Question: Android design pattern guide says widget's content and layout can be dynamically adjusted to the size the user defined through resize operation here: <URL>
Example provided in the design guide:

But I do not see anything in the docs as to how to accomplish this. How do we change the layout as per resize operation? Any ideas regarding the approach will be appreciated.
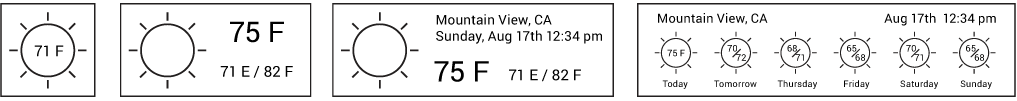
Answer: Thanks to A--C , this is possible for Jellybean and above devices and is simple to implement.
Below is the sample code using 'onAppWidgetOptionsChanged' method
'''
@TargetApi(Build.VERSION_CODES.JELLY_BEAN)
@Override
public void onAppWidgetOptionsChanged(Context context,
AppWidgetManager appWidgetManager, int appWidgetId, Bundle newOptions) {
Log.d(DEBUG_TAG, "Changed dimensions");
// See the dimensions and
Bundle options = appWidgetManager.getAppWidgetOptions(appWidgetId);
// Get min width and height.
int minWidth = options.getInt(AppWidgetManager.OPTION_APPWIDGET_MIN_WIDTH);
int minHeight = options
.getInt(AppWidgetManager.OPTION_APPWIDGET_MIN_HEIGHT);
// Obtain appropriate widget and update it.
appWidgetManager.updateAppWidget(appWidgetId,
getRemoteViews(context, minWidth, minHeight));
super.onAppWidgetOptionsChanged(context, appWidgetManager, appWidgetId,
newOptions);
}
/**
* Determine appropriate view based on width provided.
*
* @param minWidth
* @param minHeight
* @return
*/
private RemoteViews getRemoteViews(Context context, int minWidth,
int minHeight) {
// First find out rows and columns based on width provided.
int rows = getCellsForSize(minHeight);
int columns = getCellsForSize(minWidth);
if (columns == 4) {
// Get 4 column widget remote view and return
} else {
// Get appropriate remote view.
return new RemoteViews(context.getPackageName(),
R.layout.quick_add_widget_3_1);
}
}
/**
* Returns number of cells needed for given size of the widget.
*
* @param size Widget size in dp.
* @return Size in number of cells.
*/
private static int getCellsForSize(int size) {
int n = 2;
while (70 * n - 30 < size) {
++n;
}
return n - 1;
}
'''